Question: This is the screenshot of my database:

This is the activity:
'''
private ListView dishList;
private Button bAddNewDish;
private DishListAdapter dishListAdapter;
private FirebaseDatabase mFireDb;
private DatabaseReference mDbReference;
private ChildEventListener mChildListener;
@Override
protected void onCreate(@Nullable Bundle savedInstanceState) {
super.onCreate(savedInstanceState);
setContentView(R.layout.dishes);
dishList = (ListView) findViewById(R.id.dishList);
bAddNewDish = (Button) findViewById(R.id.bAddNewDish);
mFireDb = FirebaseDatabase.getInstance();
mDbReference = mFireDb.getReference().child("dishlist");
ArrayList<DishElement> dishArray = new ArrayList<>();
dishListAdapter = new DishListAdapter(this,R.layout.dish_item_element,dishArray);
dishList.setAdapter(dishListAdapter);
mChildListener = new ChildEventListener() {
@Override
public void onChildAdded(DataSnapshot dataSnapshot, String s) {
DishElement dishElement = dataSnapshot.getValue(DishElement.class);
dishListAdapter.add(dishElement);
}
@Override
public void onChildChanged(DataSnapshot dataSnapshot, String s) {
DishElement dishElement = dataSnapshot.getValue(DishElement.class);
dishListAdapter.add(dishElement);
}
@Override
public void onChildRemoved(DataSnapshot dataSnapshot) {
DishElement dishElement = dataSnapshot.getValue(DishElement.class);
dishListAdapter.add(dishElement);
}
@Override
public void onChildMoved(DataSnapshot dataSnapshot, String s) {
}
@Override
public void onCancelled(DatabaseError databaseError) {
}
};
mDbReference.addChildEventListener(mChildListener);
bAddNewDish.setOnClickListener(new View.OnClickListener() {
@Override
public void onClick(View view) {
Intent i = new Intent(view.getContext(),AddDish.class);
startActivity(i);
}
});
}
'''
}
This is the adapter:
'''
public class DishListAdapter extends ArrayAdapter<DishElement> {
public DishListAdapter(@NonNull Context context, int resource, ArrayList<DishElement> dishElements) {
super(context, resource, dishElements);
}
@NonNull
@Override
public View getView(int position, @Nullable View convertView, @NonNull ViewGroup parent) {
DishElement dishElement = getItem(position);
if(convertView == null){
convertView = LayoutInflater.from((Activity) getContext()).inflate(R.layout.dish_item_element,parent,false);
}
TextView dishName = (TextView) convertView.findViewById(R.id.dishName);
dishName.setText(dishElement.getName());
return convertView;
}
'''
}
I get null as value with 'dishElement.getName()' method. The database connection seems to be working fine but I am not getting this string value whenever a child node is added in my database.
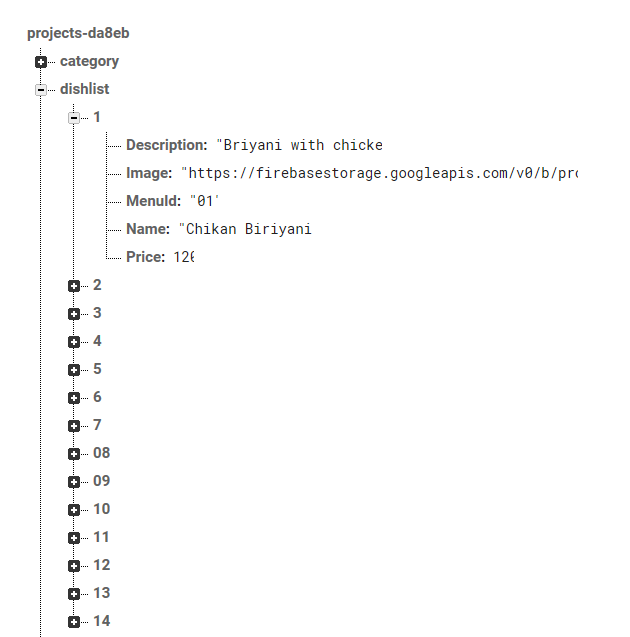
Answer: You have problems in reading data because your fields are not named correctly. To solve this, please use a model class that looks like this:
'''
public class DishElement {
private String description, image, menuId, name;
private double price;
public DishElement() {}
public DishElement(String description, String image, String menuId, String name, double price) {
this.description = description;
this.image = image;
this.menuId = menuId;
this.name = name;
this.price = price;
}
public String getDescription() {return description;}
public String getImage() {return image;}
public String getMenuId() {return menuId;}
public String getName() {return name;}
public double getPrice() {return price;}
}
'''
To read data, please use the following code:
'''
DatabaseReference rootRef = FirebaseDatabase.getInstance().getReference();
DatabaseReference dishListRef = rootRef.child("dishlist");
ValueEventListener eventListener = new ValueEventListener() {
@Override
public void onDataChange(DataSnapshot dataSnapshot) {
for(DataSnapshot ds : dataSnapshot.getChildren()) {
DishElement dishElement = ds.getValue(DishElement.class);
dishListAdapter.add(dishElement);
Log.d("TAG", dishElement.getName());
}
}
@Override
public void onCancelled(DatabaseError databaseError) {}
};
dishListRef.addListenerForSingleValueEvent(eventListener);
'''
As you can see, I have added a log statement to print out the names using:
'''
dishElement.getName()
'''
In this case will work for sure. In your case didn't work because Firebase was looking for a field named 'name' and not 'Name' (capital N).